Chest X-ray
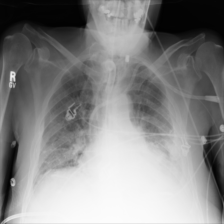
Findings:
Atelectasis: positive
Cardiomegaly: negative
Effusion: negative
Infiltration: positive
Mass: negative
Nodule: negative
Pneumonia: negative
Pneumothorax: negative
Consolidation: negative
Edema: negative
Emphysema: negative
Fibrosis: negative
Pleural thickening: negative
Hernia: negative